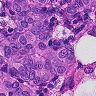
Metastatic tissue present: yes